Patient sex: M
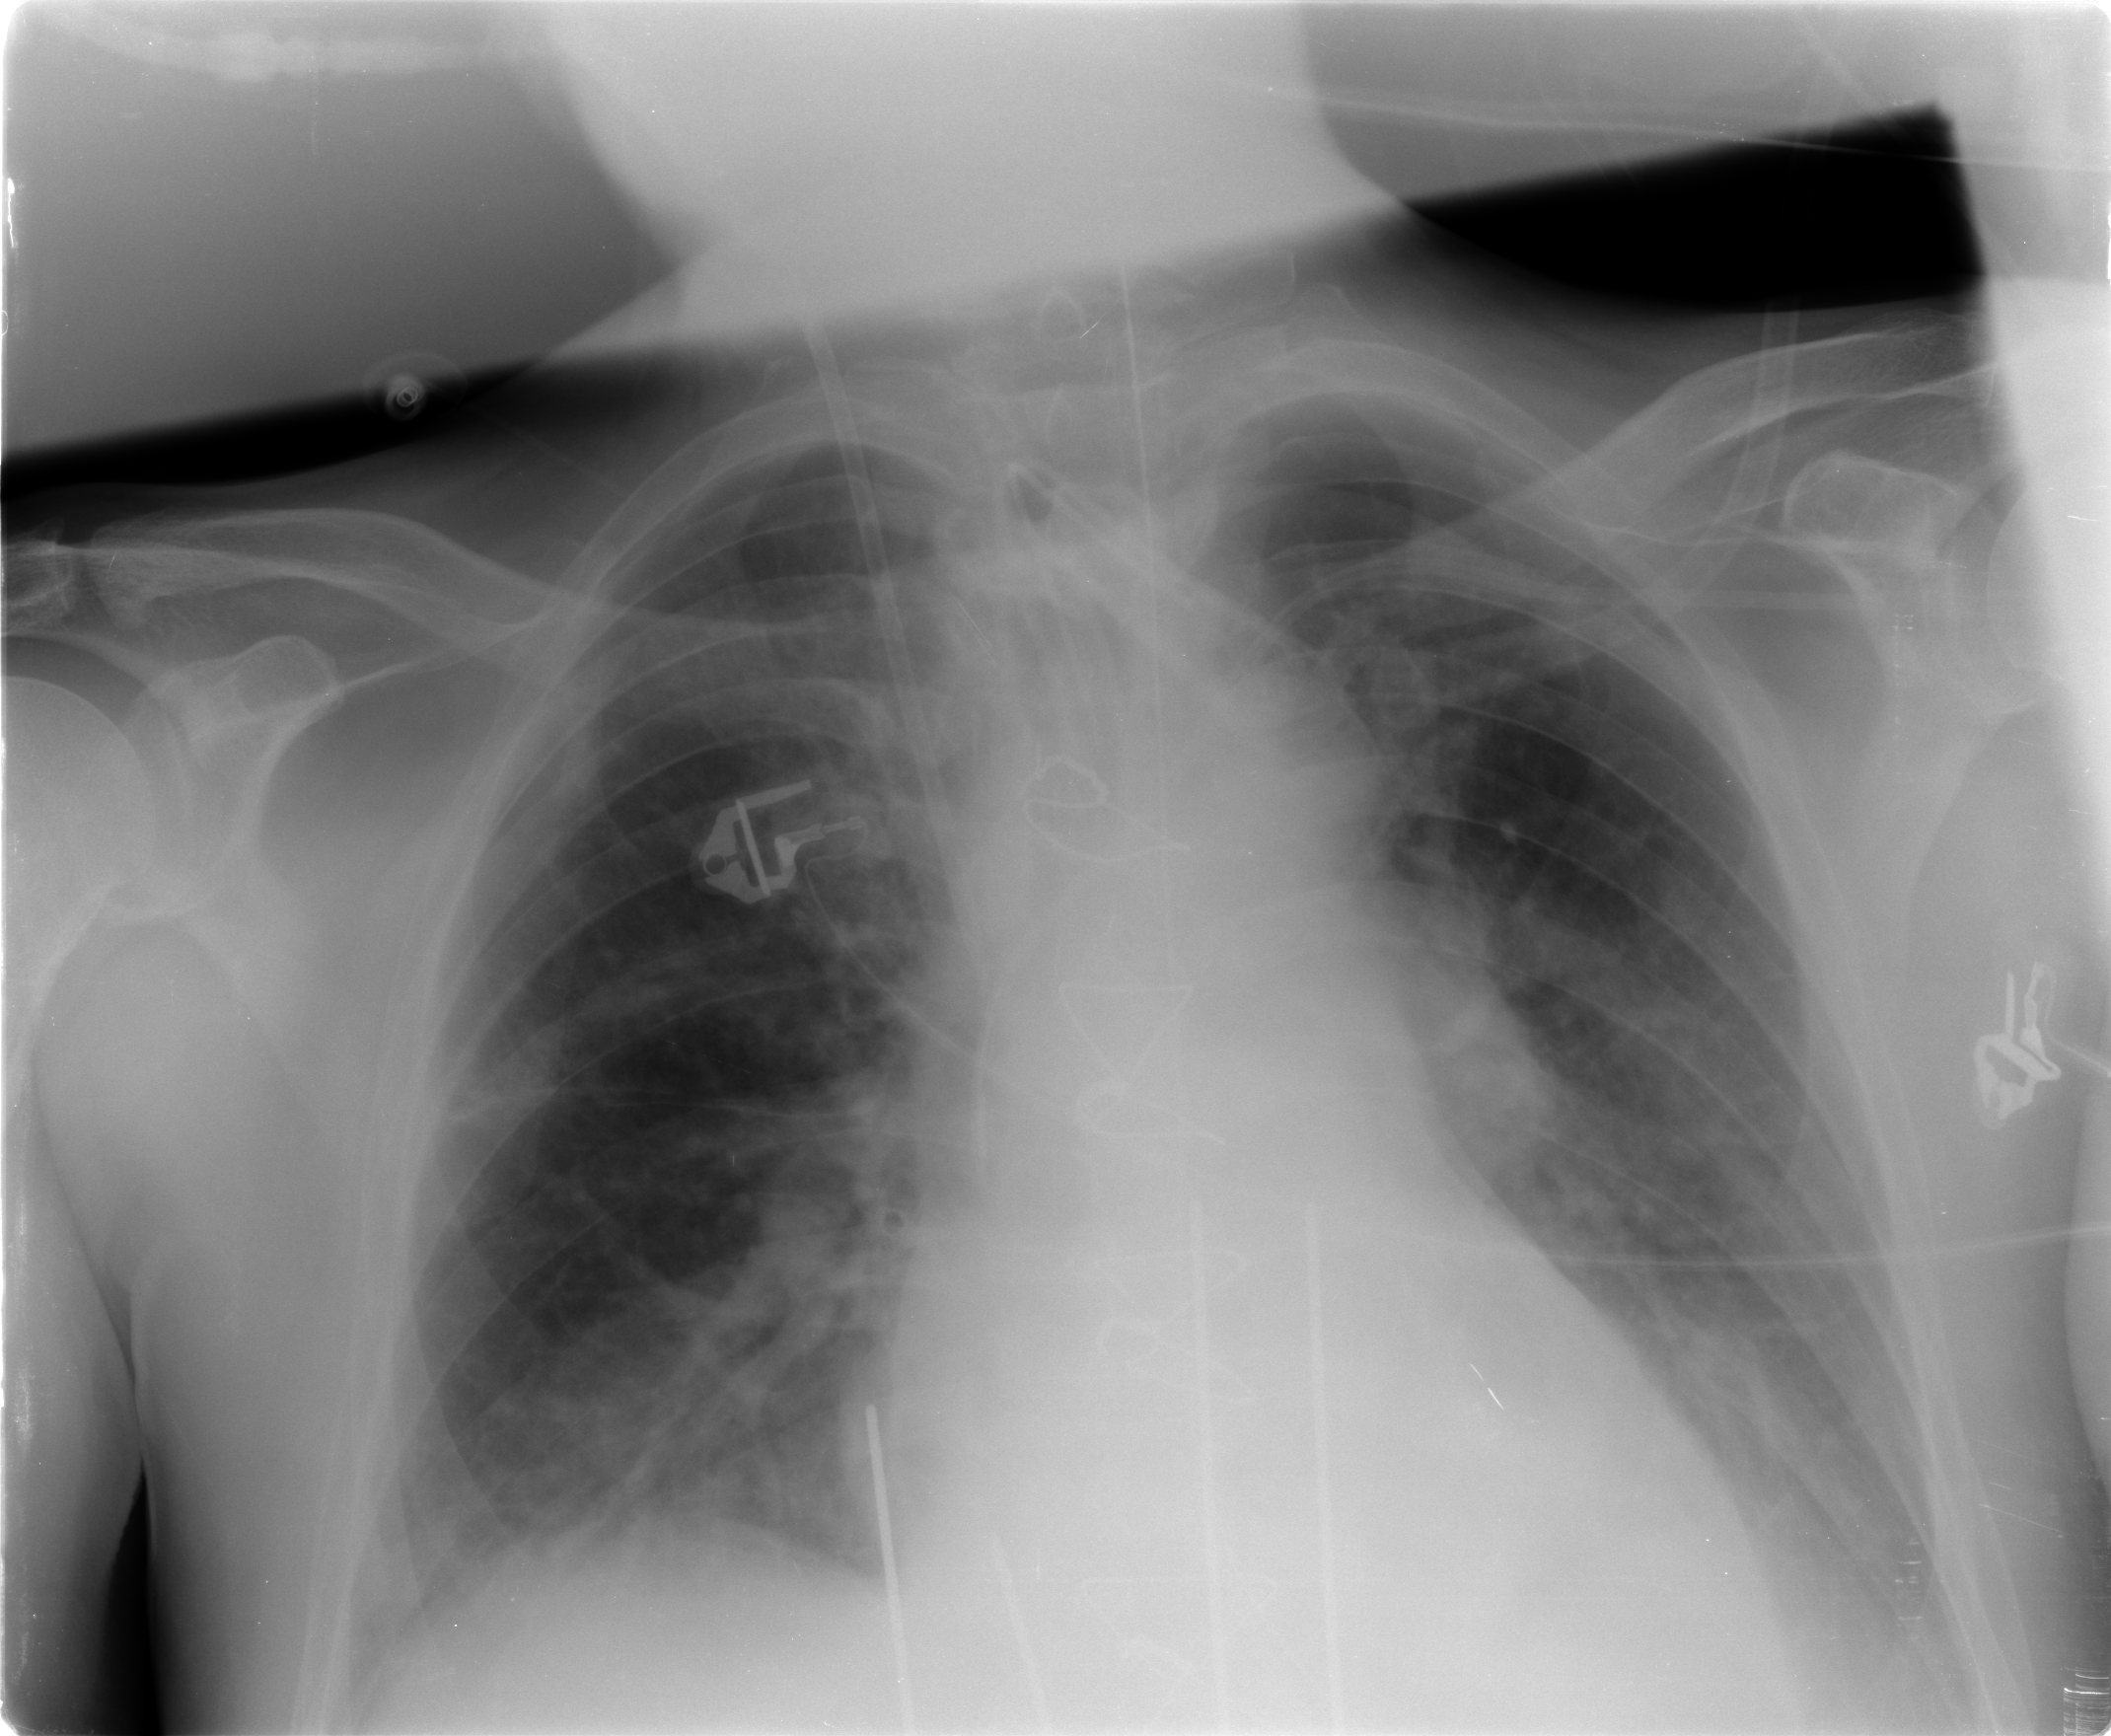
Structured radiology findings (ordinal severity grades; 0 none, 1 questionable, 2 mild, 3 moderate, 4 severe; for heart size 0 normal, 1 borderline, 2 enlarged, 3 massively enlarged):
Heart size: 0
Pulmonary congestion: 2
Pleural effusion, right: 2
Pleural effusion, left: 3
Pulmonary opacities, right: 0
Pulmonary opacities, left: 0
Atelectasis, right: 2
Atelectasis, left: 2